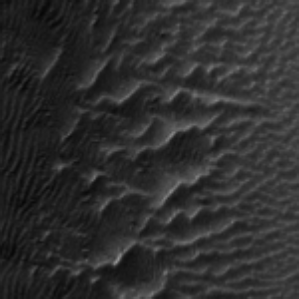
Label: frost